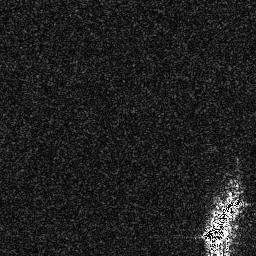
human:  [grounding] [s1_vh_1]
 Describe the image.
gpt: In the satellite image, there is  <ref>1 large ship </ref> <box>[[77, 75, 95, 99, 0]]</box> located at bottom right.